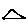
Label: triangle